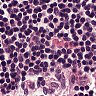
Metastatic tissue present: no